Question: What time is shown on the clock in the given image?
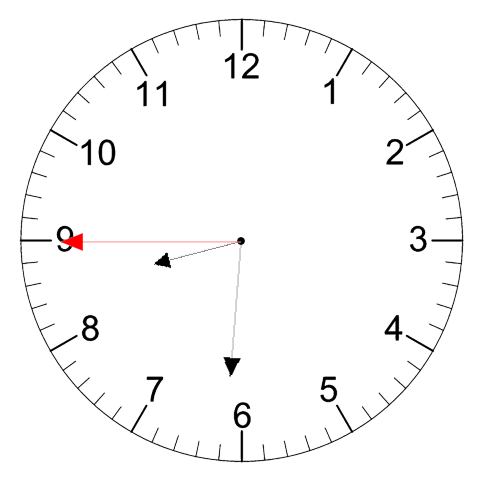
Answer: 08:30:45